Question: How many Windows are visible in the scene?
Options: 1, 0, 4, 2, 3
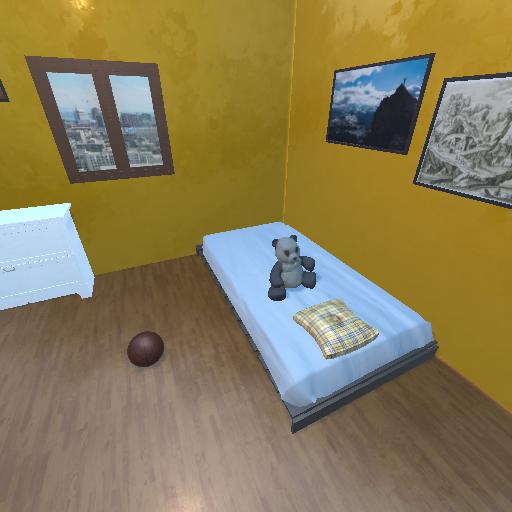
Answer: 1